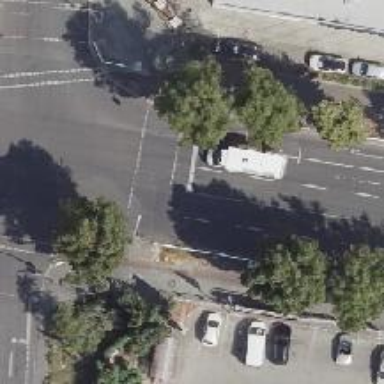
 with parking area designated as turn lane on the left side."